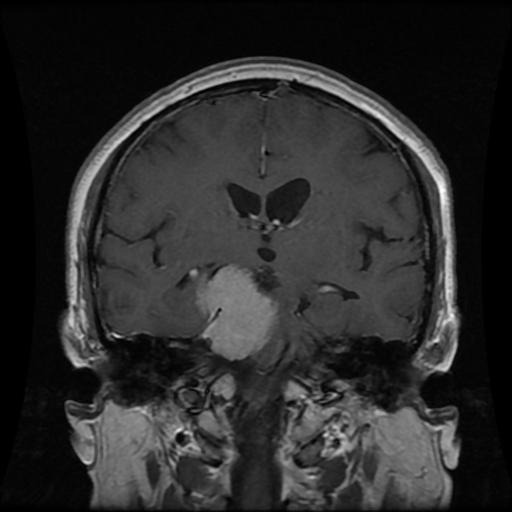
Label: meningioma